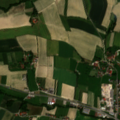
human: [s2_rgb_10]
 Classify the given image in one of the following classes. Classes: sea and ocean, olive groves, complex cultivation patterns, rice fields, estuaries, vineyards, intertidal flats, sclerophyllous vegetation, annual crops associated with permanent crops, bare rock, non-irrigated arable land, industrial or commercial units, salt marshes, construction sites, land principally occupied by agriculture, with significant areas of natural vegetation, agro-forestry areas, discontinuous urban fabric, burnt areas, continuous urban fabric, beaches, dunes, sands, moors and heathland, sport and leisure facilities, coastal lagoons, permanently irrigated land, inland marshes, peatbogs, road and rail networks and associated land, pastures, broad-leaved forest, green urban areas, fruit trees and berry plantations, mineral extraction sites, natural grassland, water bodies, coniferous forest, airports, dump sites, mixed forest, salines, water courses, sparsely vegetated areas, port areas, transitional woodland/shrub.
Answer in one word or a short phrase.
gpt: discontinuous urban fabric, non-irrigated arable land, complex cultivation patterns, land principally occupied by agriculture, with significant areas of natural vegetation